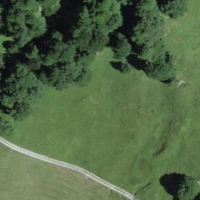
EUNIS habitat code: 26
Species observed at this site:
Echium vulgare